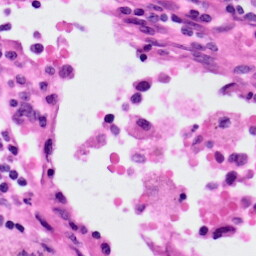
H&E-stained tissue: Lung